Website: macys
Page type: billing-address
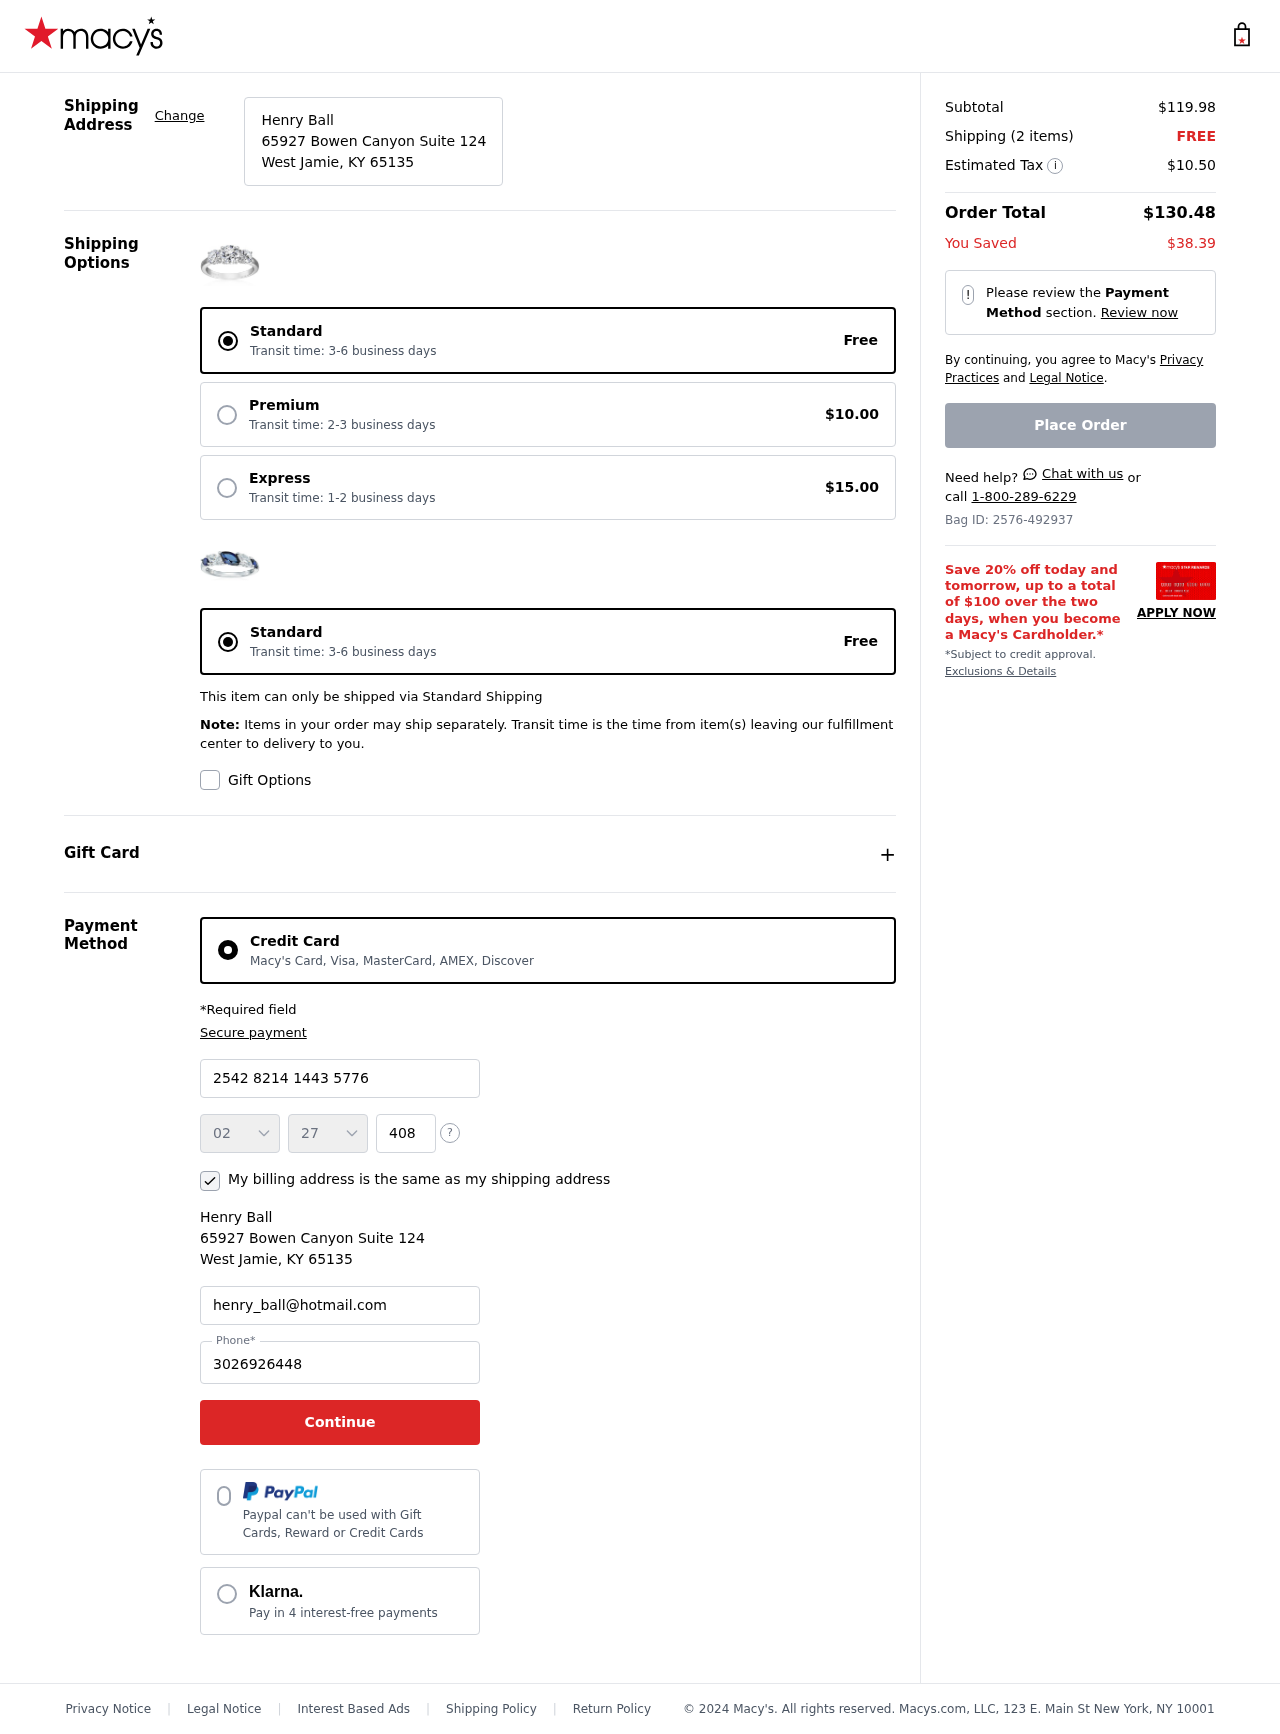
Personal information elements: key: PII_CARD_CVV
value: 408
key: PII_CARD_EXPIRY_MONTH
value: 02
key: PII_CARD_EXPIRY_YEAR
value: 27
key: PII_CARD_NUMBER
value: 2542 8214 1443 5776
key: PII_CITY_STATE_ZIP
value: West Jamie, KY 65135
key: PII_EMAIL
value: henry_ball@hotmail.com
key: PII_FULLNAME
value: Henry Ball
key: PII_PHONE
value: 3026926448
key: PII_STREET
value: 65927 Bowen Canyon Suite 124
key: PII_FULLNAME2
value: Henry Ball
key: PII_CITY
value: West Jamie
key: PII_STATE_ABBR
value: KY
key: PII_POSTCODE
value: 65135
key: PII_POSTCODE_FULL
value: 65135
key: PII_CITY_STATE
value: West Jamie, KY
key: PII_POSTCODE_NUMERIC
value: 65135
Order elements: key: ORDER_SUBTOTAL
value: $119.98
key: ORDER_NUM_ITEMS
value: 2
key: ORDER_SHIPPING_COST
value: FREE
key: ORDER_TAX
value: $10.50
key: ORDER_TOTAL
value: $130.48
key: ORDER_SAVINGS
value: $38.39
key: ORDER_ID
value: Bag ID: 2576-492937